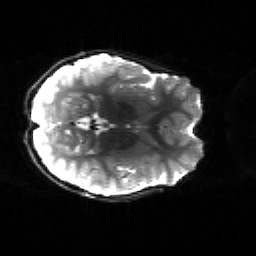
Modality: sbref
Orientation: axial
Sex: female
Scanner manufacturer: siemens
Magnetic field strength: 3 T
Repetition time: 5 s
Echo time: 0.071 s